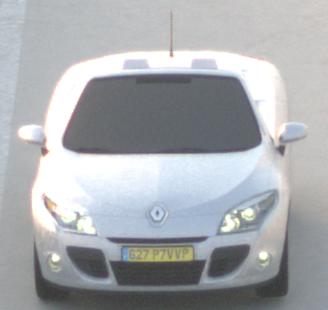
Make: Renault
Model: Mégane Coupé-Cabriolet 1.6 16V 110
Detailed model: Mégane (III) Coupé-Cabriolet
Model produced from: 2010/06
Model produced until: 2013/03
Doors: 2
Color: white
Road condition: dry road
Daytime: dawn
Contrast: medium contrast